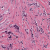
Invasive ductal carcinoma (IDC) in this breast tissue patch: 0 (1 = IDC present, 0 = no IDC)